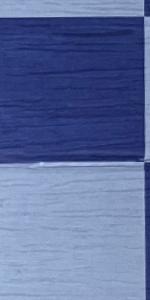
Label: Empty